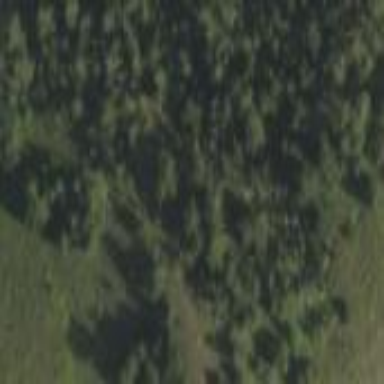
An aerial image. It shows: Dense wood area.